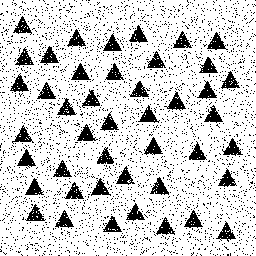
Squares: 0
Triangles: 44
Stars: 0
Total shapes: 44